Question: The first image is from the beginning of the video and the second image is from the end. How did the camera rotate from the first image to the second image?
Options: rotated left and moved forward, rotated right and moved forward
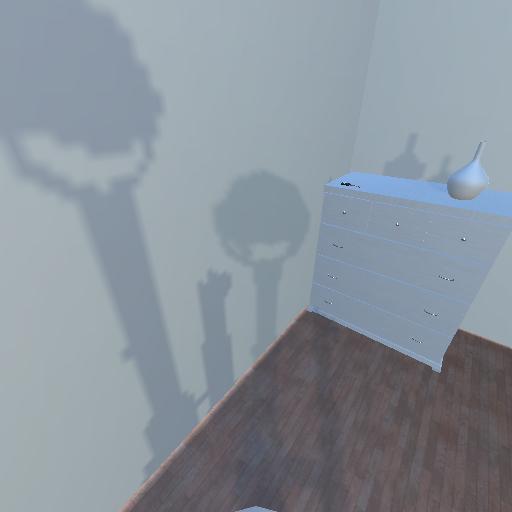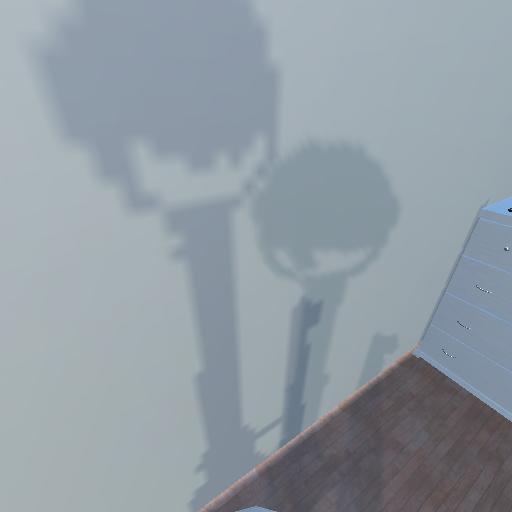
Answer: rotated left and moved forward